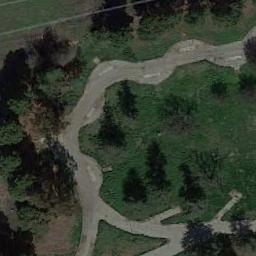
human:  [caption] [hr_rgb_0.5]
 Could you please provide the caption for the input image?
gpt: Many trees are on the meadow .

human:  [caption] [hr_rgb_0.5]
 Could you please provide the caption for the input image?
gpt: A large lush green meadow covered with green grass with a winding path .

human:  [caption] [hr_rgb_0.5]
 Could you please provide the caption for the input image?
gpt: The entire image is dominated by grass .

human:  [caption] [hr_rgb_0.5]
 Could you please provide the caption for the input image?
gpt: This meadow has dense grasses and some trees and a road goes through the meadow .

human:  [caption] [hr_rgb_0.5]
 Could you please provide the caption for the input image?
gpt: There are some green trees and paths around the green meadow .